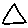
Label: triangle